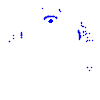
Particle: proton